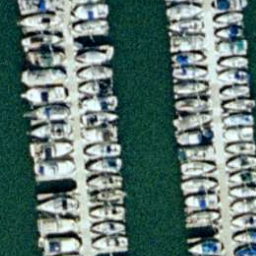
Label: harbor